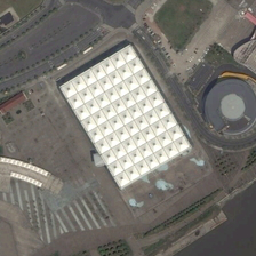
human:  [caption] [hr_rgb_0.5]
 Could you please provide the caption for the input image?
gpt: A white rectangular central building, close to a street covered with green trees, and several buildings with parking lots.

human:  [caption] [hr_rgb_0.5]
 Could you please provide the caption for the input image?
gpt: Rectangular white concentric buildings are close to the street, with green trees on the street, and several buildings have parking spaces.

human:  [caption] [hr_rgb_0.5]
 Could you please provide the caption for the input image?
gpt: The rectangular white center building is close to the road, which is shaded by trees, and there are several buildings with parking lots.

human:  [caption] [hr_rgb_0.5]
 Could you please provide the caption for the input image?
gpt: The middle of the rectangular white is close to the road. There are green trees on the road and several buildings with parking lots.

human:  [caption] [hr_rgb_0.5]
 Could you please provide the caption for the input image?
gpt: A rectangular white public building is close to a road with green trees and several parking lots.